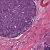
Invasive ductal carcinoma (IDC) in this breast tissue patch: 0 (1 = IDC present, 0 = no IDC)